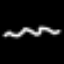
Label: squiggle